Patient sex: F
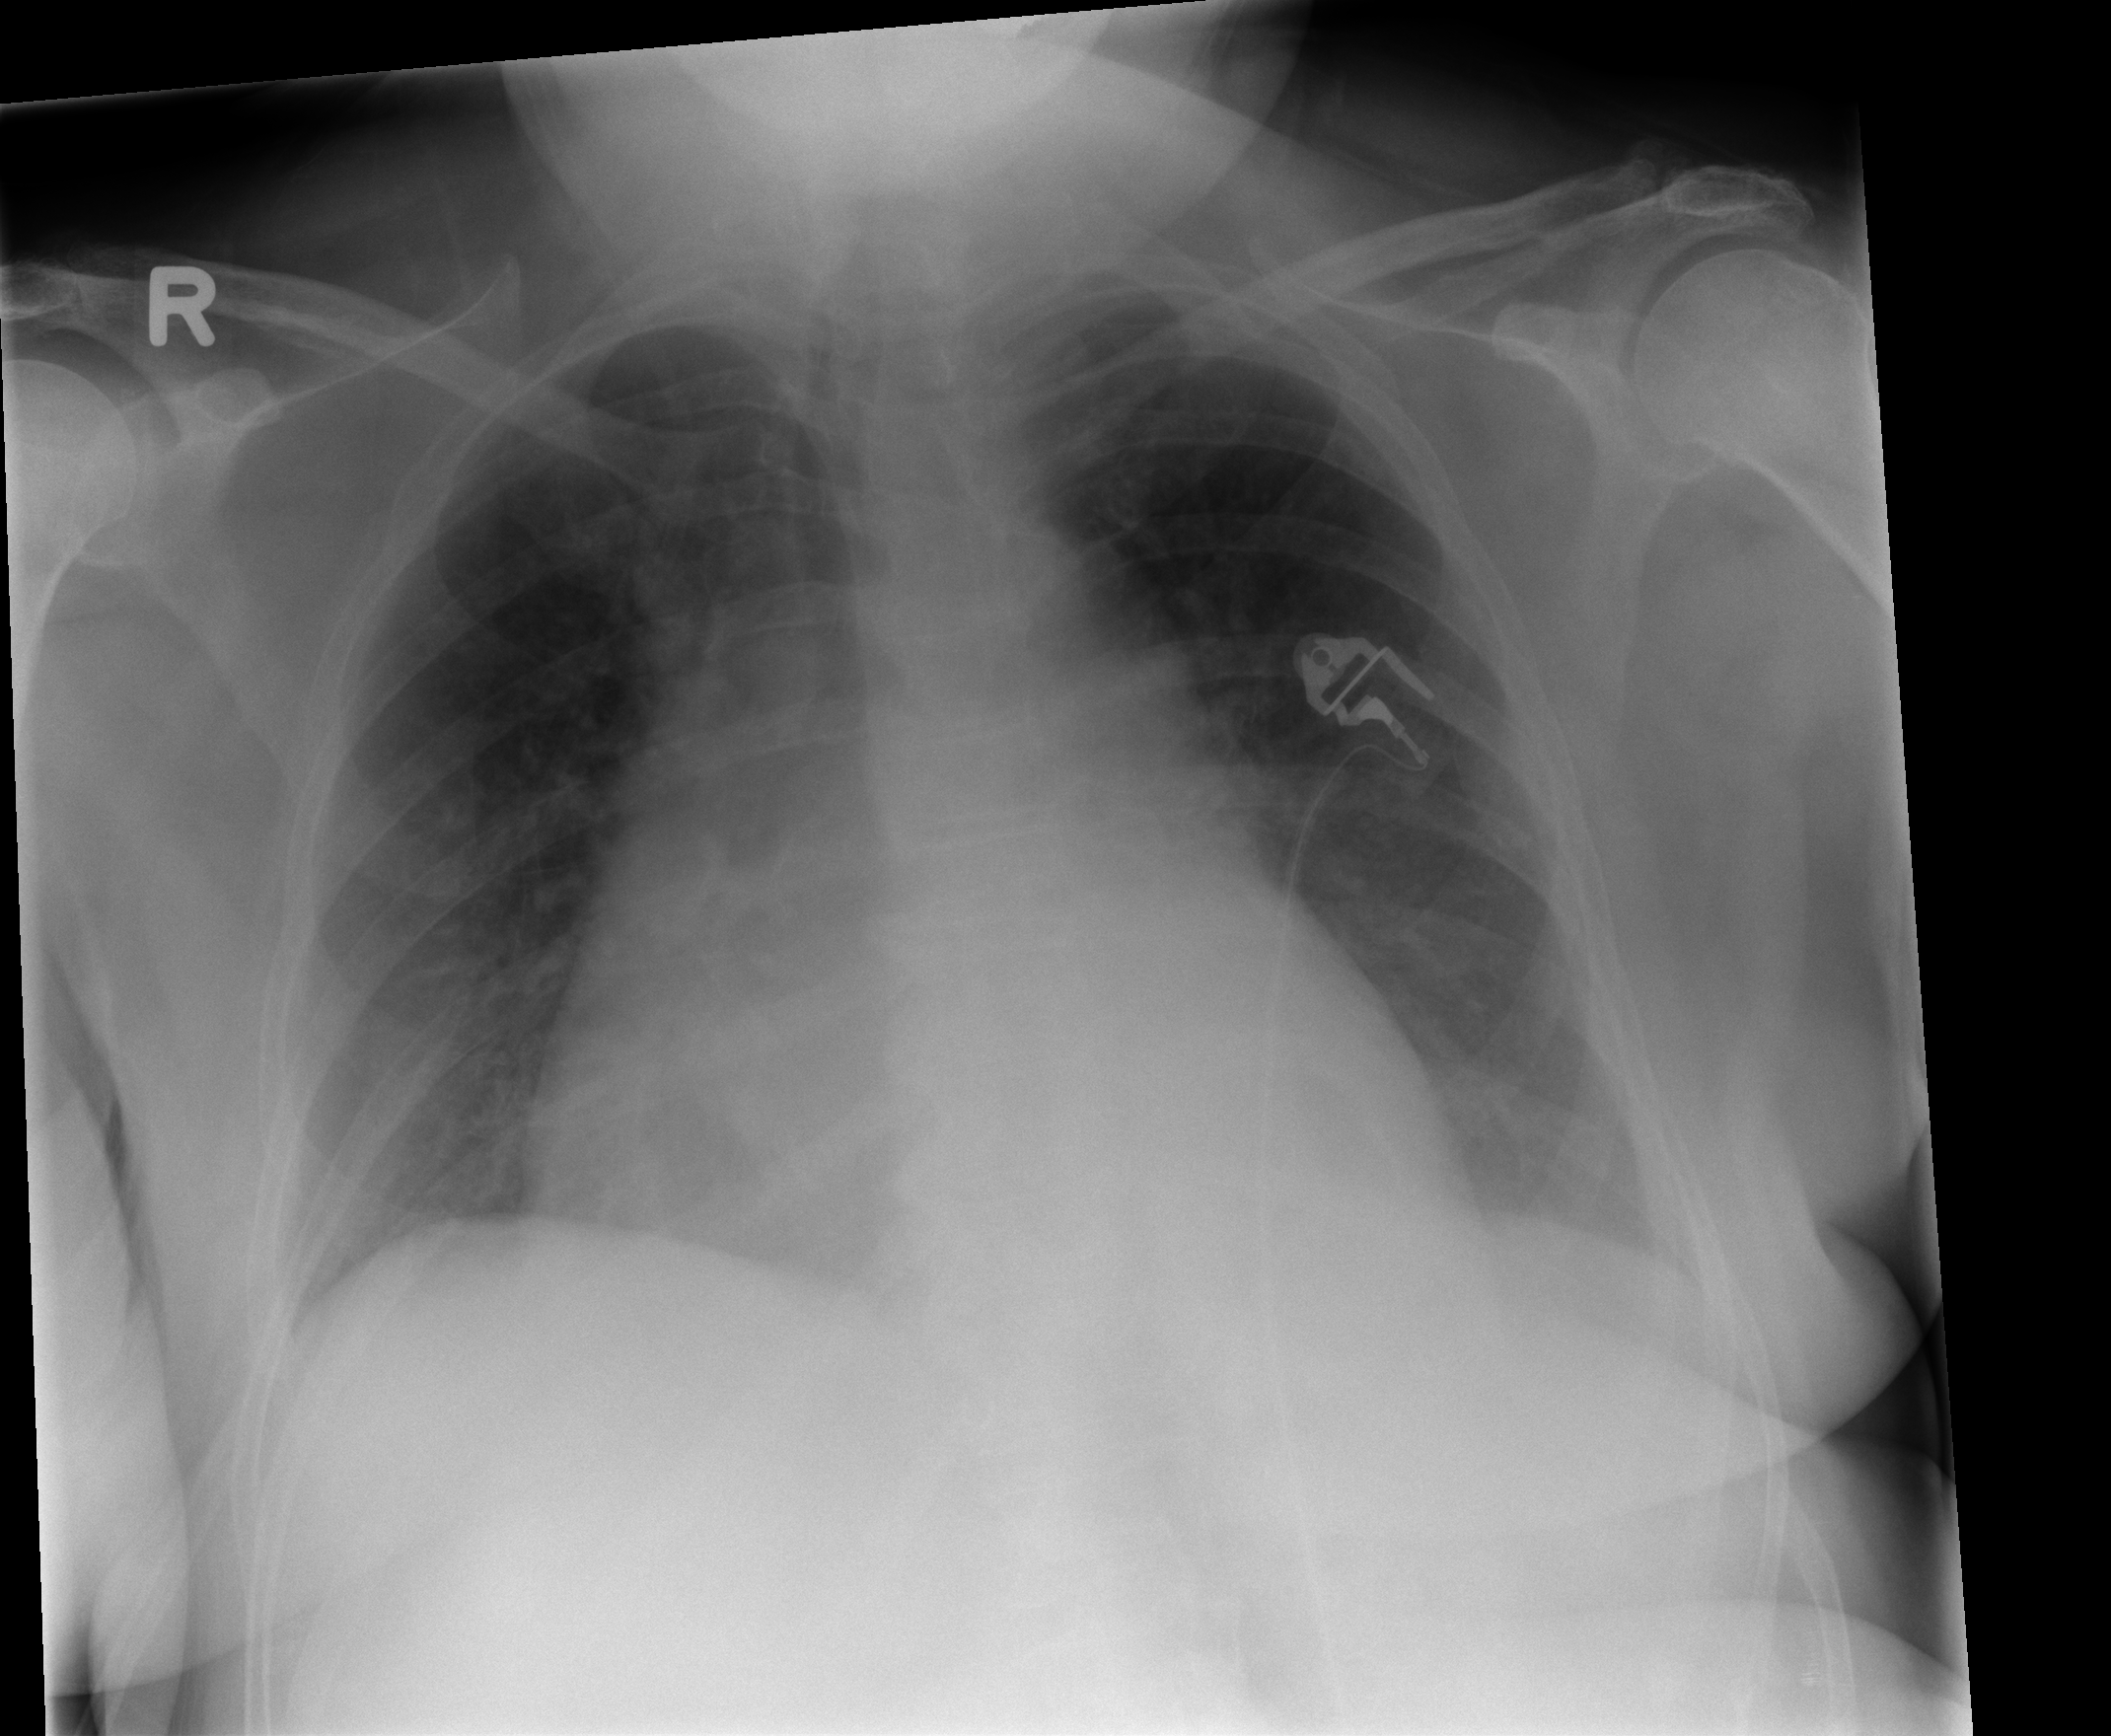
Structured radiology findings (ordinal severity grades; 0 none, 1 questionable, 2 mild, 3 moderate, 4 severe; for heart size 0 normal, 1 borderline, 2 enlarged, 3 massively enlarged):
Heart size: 3
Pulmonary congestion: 2
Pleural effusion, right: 0
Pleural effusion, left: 0
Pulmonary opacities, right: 0
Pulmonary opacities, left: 0
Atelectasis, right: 1
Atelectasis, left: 0